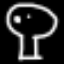
Label: mushroom